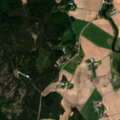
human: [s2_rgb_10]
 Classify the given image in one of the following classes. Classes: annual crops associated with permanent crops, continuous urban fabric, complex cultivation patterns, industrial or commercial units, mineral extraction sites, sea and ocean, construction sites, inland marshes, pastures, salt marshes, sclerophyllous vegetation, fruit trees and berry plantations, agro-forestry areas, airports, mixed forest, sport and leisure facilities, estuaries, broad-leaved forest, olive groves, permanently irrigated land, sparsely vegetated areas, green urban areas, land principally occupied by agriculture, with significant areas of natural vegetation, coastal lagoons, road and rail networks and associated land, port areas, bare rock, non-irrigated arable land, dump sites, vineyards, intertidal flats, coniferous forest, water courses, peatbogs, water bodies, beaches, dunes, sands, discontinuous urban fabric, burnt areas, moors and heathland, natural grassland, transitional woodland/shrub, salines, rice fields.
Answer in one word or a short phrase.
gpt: non-irrigated arable land, coniferous forest